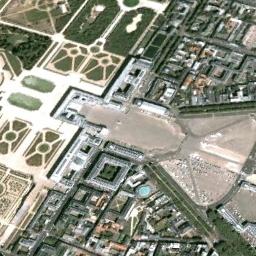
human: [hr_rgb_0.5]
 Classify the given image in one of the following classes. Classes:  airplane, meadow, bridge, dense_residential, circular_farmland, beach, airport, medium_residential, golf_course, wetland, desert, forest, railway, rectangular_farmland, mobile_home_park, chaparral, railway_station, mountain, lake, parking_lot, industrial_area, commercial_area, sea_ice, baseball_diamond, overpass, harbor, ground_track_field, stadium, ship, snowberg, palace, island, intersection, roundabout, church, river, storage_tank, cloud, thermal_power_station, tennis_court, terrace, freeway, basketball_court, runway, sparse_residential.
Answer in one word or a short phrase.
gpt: palace